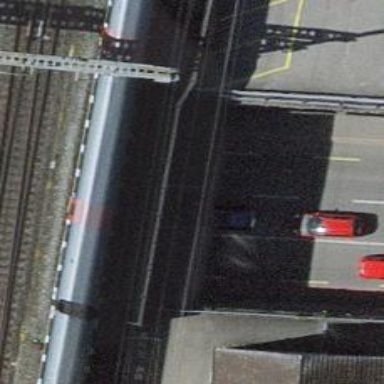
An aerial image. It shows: Primary highway passing through tunnel with asphalt surface. There are sidewalks on both sides and dedicated lanes for cyclists in each direction.